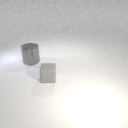
small gray rubber cube in front of large gray metal cylinder